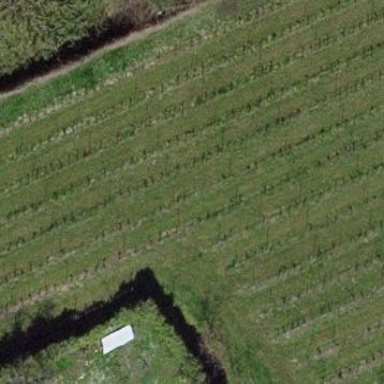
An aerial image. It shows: Vineyard.